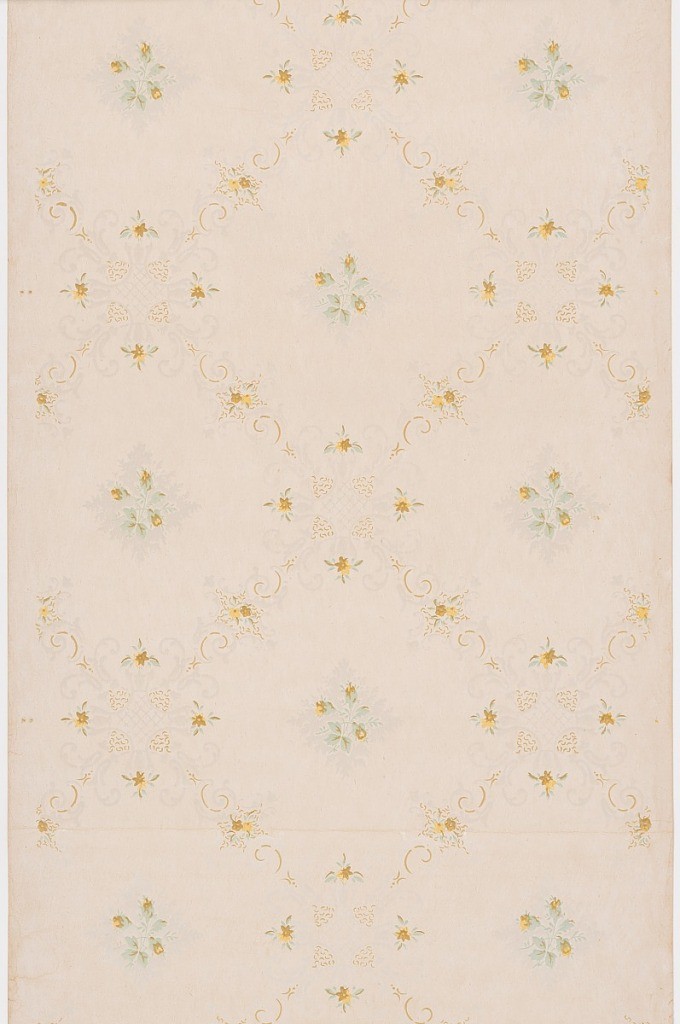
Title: Ceiling paper
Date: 1905–1915
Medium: Machine-printed paper, liquid mica
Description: Subtle grid or trellis pattern composed of foliate scrolls and floral motifs, larger four-pointed motif at intersection, filled with lattice. Roughly square motif of floral spring on shadow foliage centered in each void. Printed in yellow, green, brown, and grya mica on off-white ground.